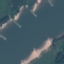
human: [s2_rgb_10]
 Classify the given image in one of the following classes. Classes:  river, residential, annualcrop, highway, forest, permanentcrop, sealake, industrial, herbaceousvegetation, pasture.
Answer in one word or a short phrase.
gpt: River